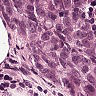
Metastatic tissue present: yes